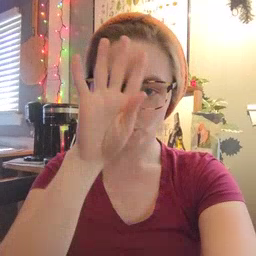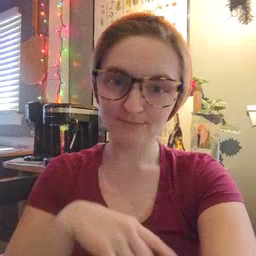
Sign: fireman